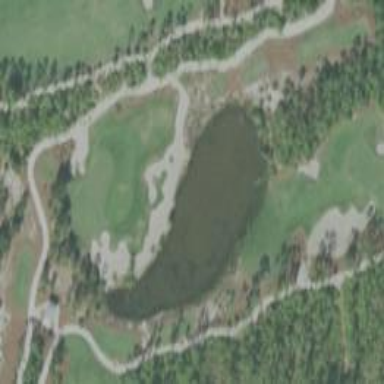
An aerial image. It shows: Sand bunker on golf course.